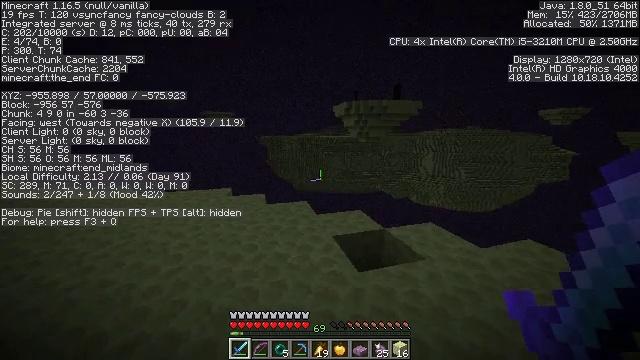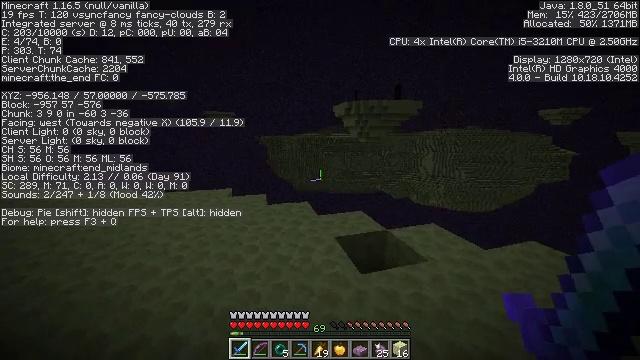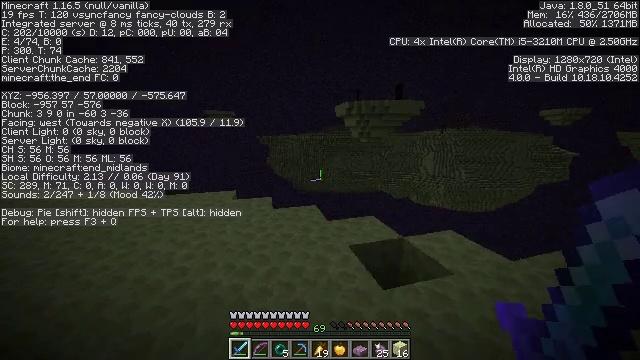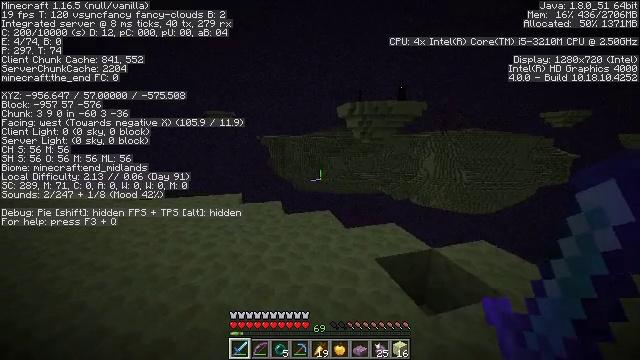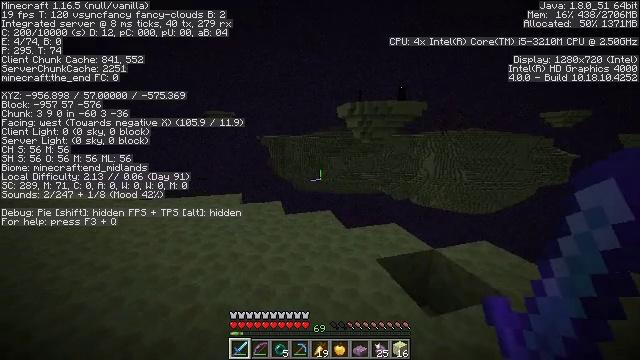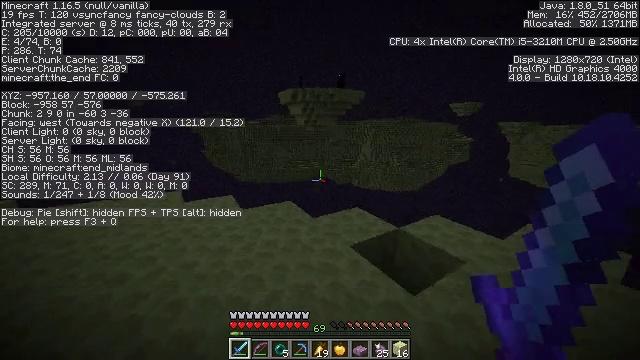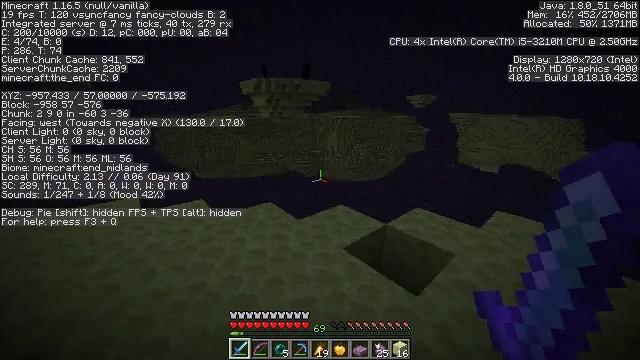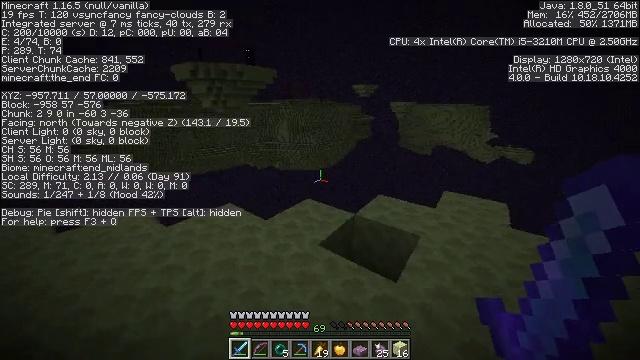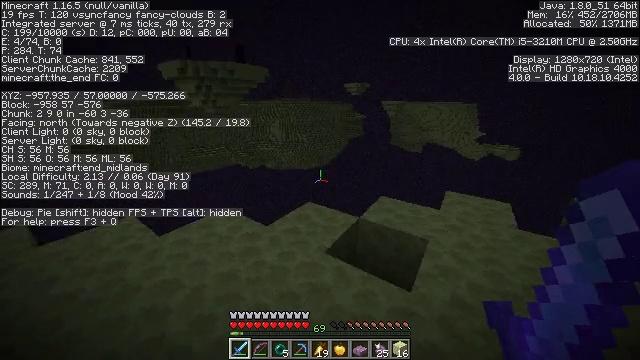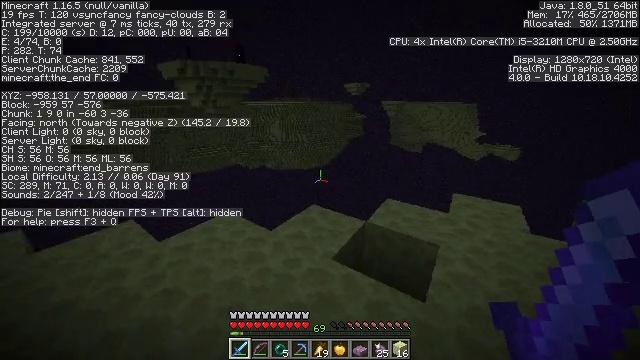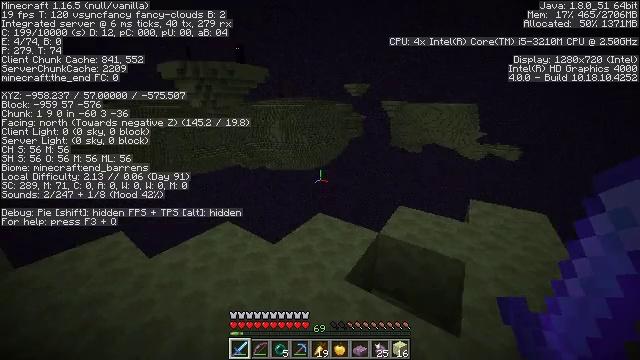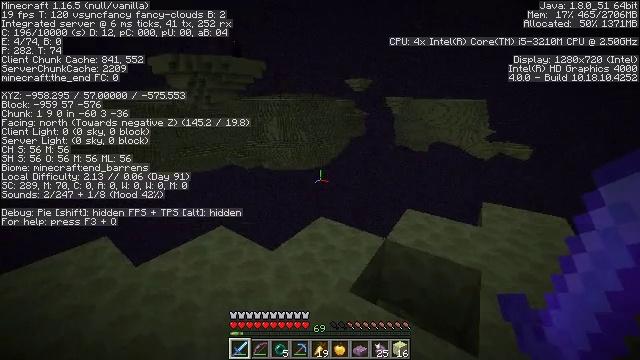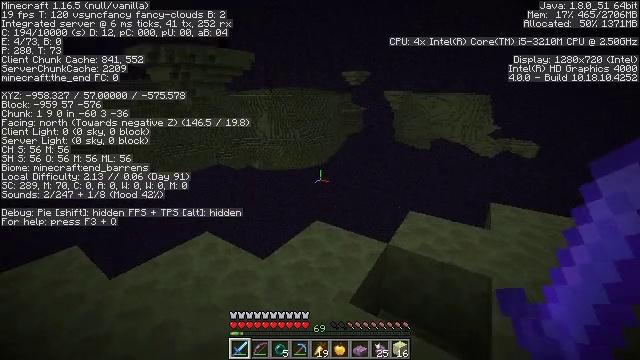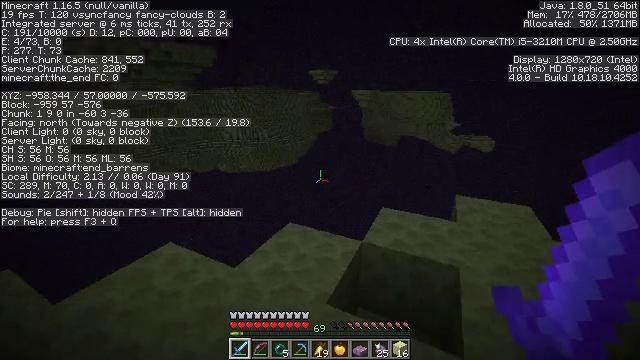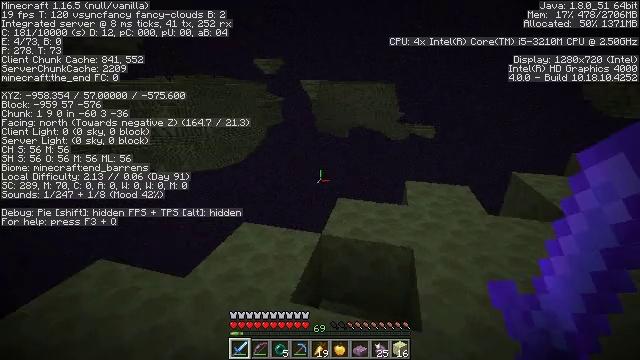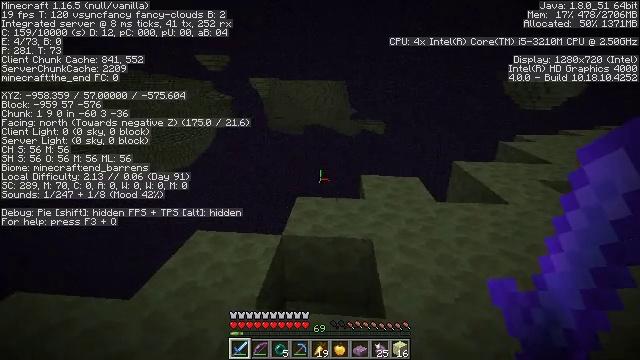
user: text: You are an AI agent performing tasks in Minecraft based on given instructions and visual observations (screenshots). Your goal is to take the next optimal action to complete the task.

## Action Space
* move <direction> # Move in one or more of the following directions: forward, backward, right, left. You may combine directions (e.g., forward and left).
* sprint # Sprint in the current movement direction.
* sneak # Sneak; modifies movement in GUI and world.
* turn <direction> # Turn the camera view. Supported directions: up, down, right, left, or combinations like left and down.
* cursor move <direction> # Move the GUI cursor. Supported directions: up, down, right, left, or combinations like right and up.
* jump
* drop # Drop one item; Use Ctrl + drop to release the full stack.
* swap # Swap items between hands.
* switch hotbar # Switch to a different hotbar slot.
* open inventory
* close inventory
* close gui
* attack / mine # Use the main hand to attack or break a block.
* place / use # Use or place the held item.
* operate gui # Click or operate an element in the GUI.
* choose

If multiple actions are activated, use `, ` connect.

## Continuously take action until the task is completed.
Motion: motion action
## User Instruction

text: Mine the end stone in the End dimension.
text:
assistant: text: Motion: move forward and move left, sprint
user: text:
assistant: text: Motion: move forward and move left, sprint
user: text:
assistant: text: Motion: move forward and move left, sprint
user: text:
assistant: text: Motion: move forward and move left, sprint
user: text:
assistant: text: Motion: move forward and move left, turn right and down
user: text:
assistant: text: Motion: move forward and move left, turn right and down
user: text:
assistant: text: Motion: move forward and move left, turn right and down
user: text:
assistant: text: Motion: move forward, turn right
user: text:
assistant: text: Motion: move forward
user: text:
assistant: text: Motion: no_op
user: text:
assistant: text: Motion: no_op
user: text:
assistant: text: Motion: turn right
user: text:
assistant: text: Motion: turn right
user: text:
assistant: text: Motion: turn right and down
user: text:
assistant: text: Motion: turn right
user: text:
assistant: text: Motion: turn right
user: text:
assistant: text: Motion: move right
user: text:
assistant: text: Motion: move forward and move right, turn right
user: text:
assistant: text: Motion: move forward and move right, turn right
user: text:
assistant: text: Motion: move forward and move right, turn right
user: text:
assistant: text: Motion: move forward and move right, turn right
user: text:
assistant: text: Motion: move forward and move right, turn right
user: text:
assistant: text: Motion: move forward and move right, turn right
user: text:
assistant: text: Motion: move forward and move right, turn right
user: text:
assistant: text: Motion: move forward and move right, turn right
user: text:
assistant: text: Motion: move forward and move right, sprint, turn right and up
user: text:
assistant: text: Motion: move forward, sprint
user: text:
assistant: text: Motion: move forward, sprint
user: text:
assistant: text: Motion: move forward, sprint
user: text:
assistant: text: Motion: move forward, sprint, turn down